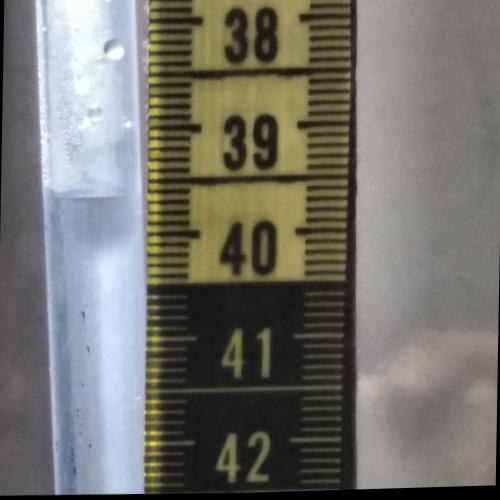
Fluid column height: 39.6 cm